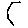
Label: hexagon